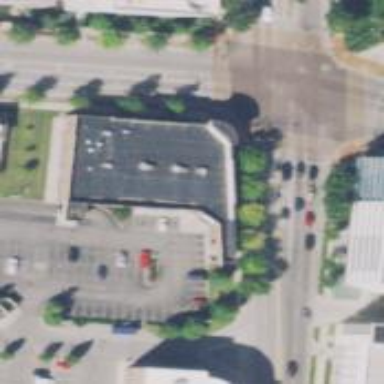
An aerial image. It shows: Commercial building.